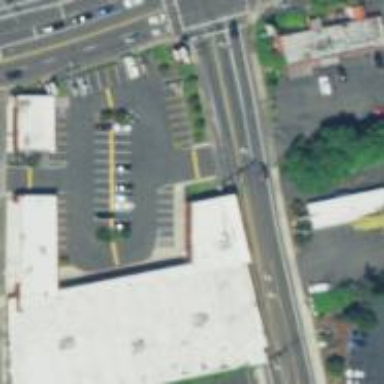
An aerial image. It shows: Parking space is available.